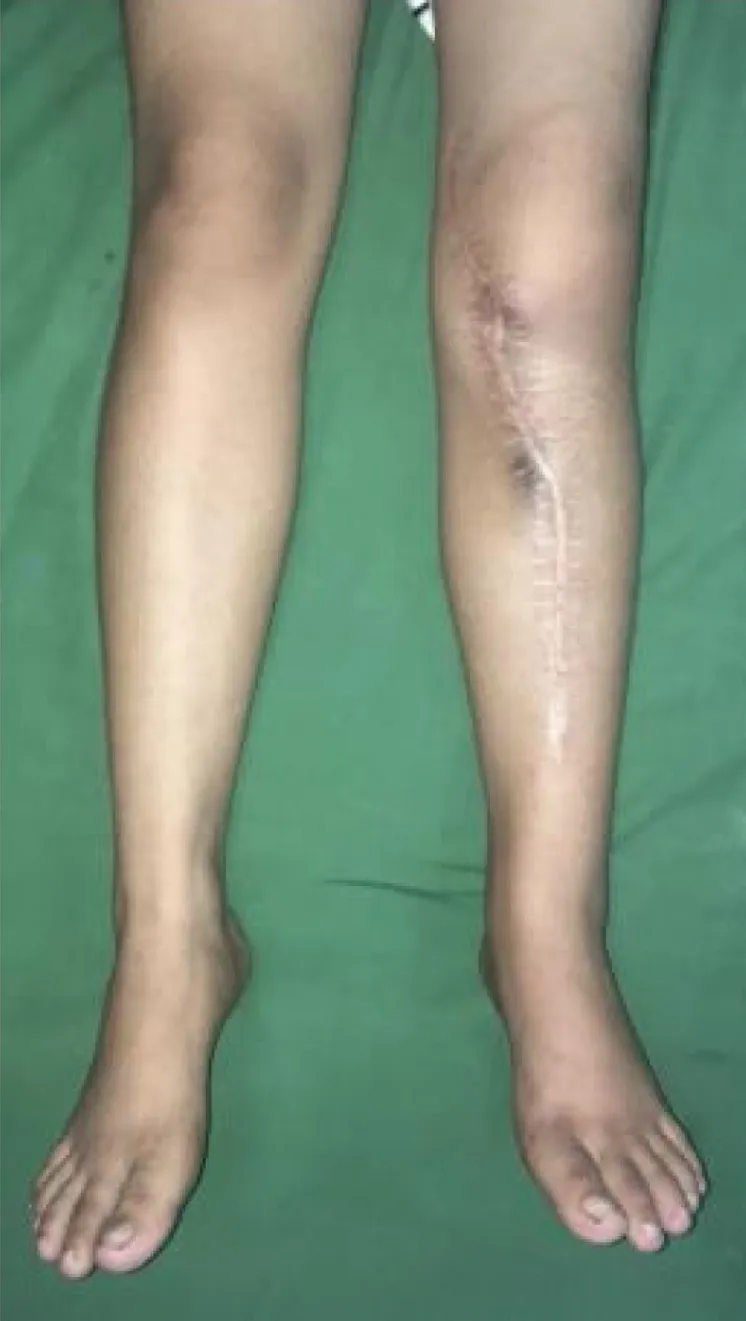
Clinical picture showed a lump on previous scar.
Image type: radiology (x_ray)